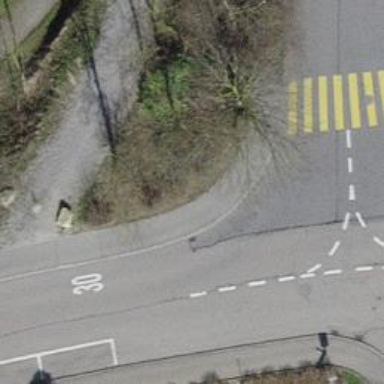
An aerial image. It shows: Kerb serving as barrier.